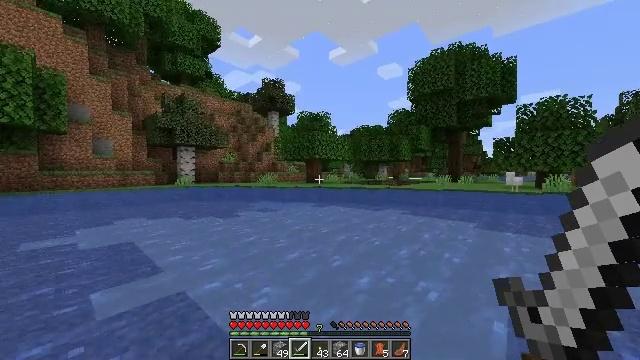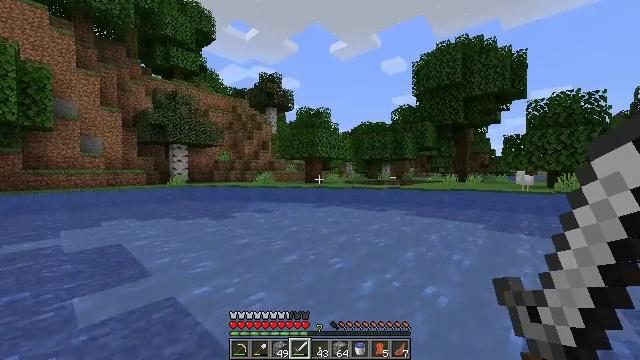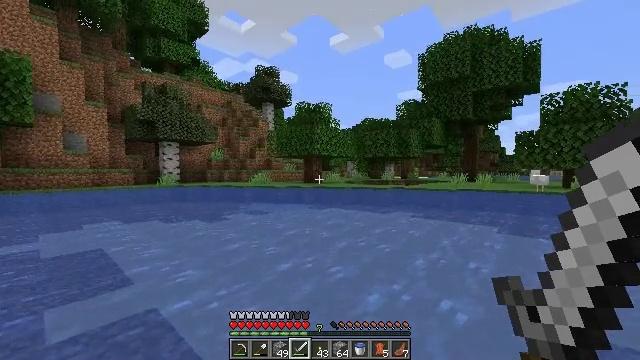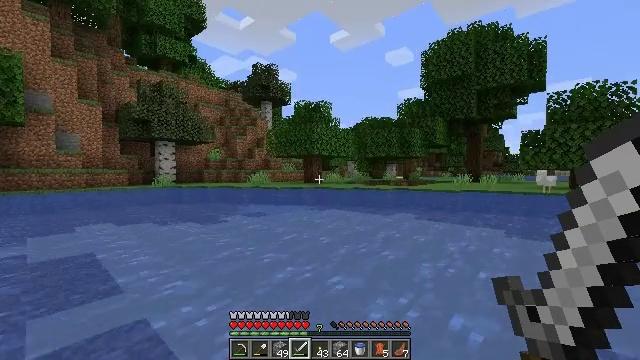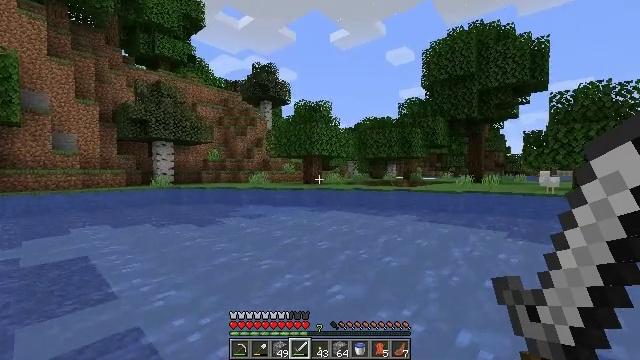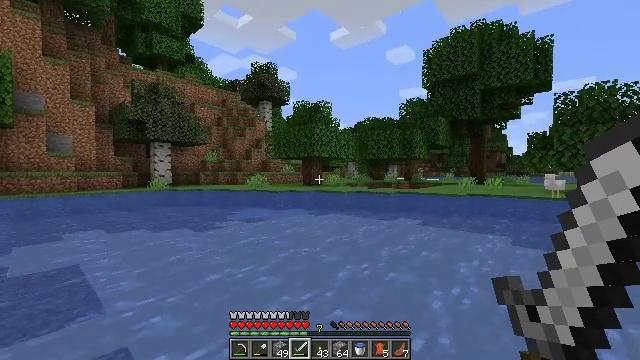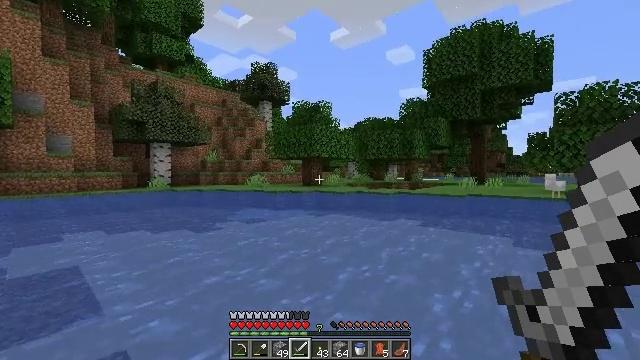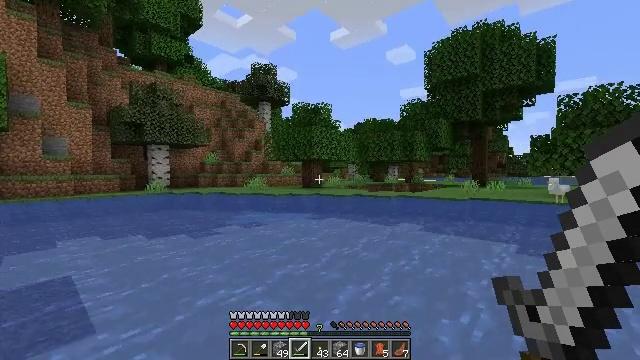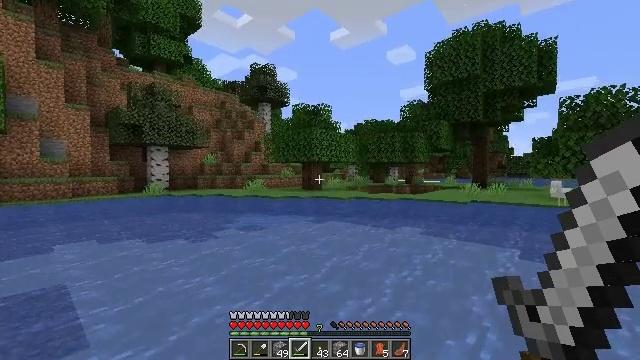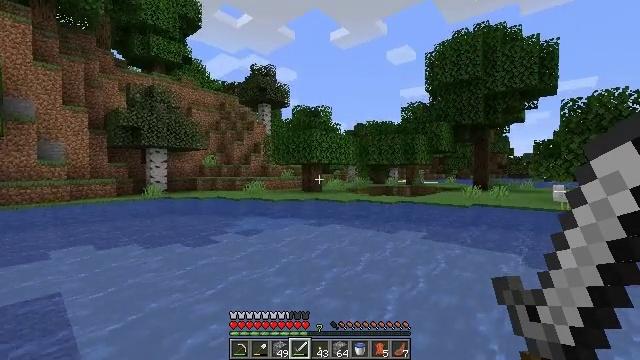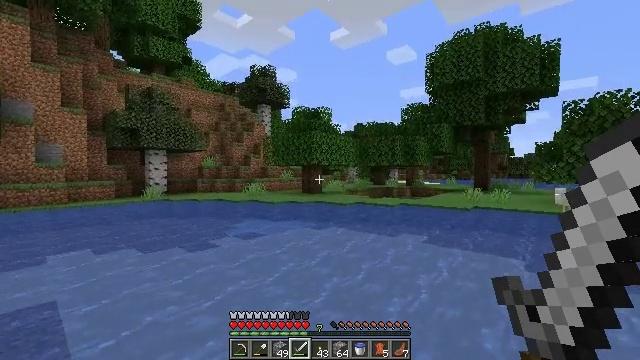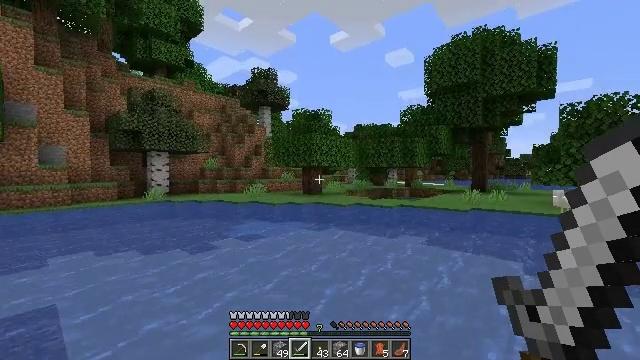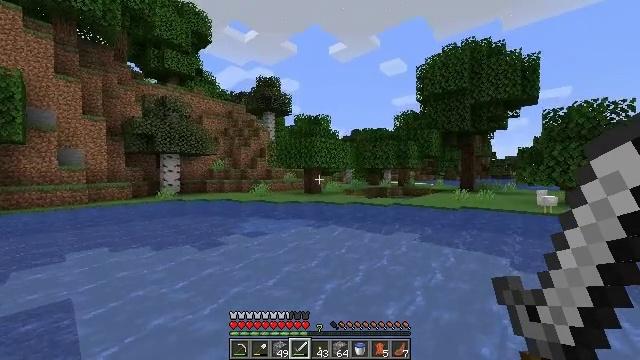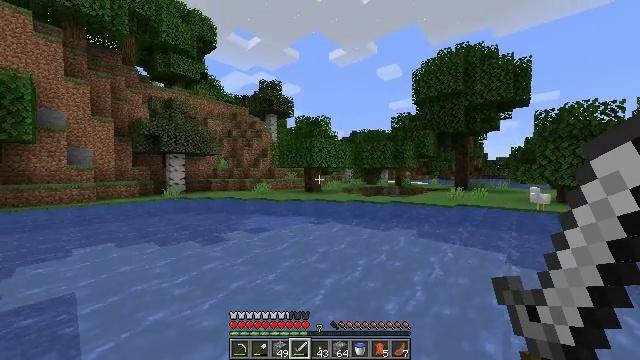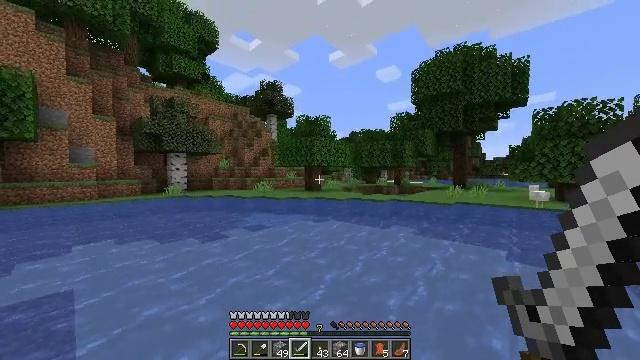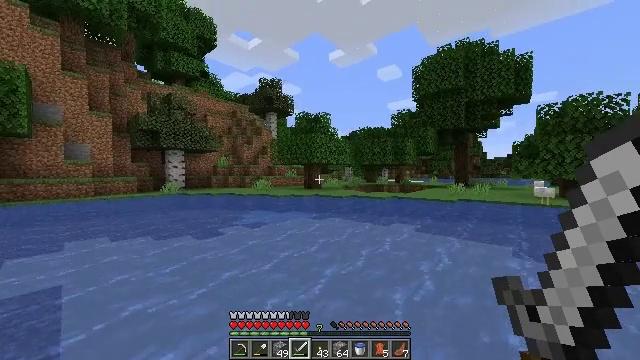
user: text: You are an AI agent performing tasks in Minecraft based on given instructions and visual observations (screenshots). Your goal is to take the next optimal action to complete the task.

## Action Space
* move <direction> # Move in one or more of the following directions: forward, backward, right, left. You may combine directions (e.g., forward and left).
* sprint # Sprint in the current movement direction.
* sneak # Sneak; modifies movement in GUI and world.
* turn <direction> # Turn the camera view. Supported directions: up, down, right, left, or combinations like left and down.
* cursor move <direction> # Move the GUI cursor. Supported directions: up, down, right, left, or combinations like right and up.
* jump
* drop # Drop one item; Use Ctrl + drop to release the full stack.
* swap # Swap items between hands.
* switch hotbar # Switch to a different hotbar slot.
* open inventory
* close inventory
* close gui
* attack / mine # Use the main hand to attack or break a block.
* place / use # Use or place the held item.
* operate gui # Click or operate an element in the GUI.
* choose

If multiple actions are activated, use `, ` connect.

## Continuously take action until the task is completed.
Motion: motion action
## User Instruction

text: Remove a peony from the inventory.
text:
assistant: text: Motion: move forward, sprint, jump
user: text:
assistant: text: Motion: move forward, sprint, jump
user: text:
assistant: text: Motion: move forward, sprint, jump
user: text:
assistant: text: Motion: move forward, sprint, jump
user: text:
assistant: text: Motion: move forward, sprint, jump
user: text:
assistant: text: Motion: move forward, sprint, jump
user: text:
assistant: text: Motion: move forward, sprint, jump
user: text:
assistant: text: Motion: move forward, sprint, jump
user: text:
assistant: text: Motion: move forward, sprint, jump
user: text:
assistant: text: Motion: move forward, sprint, jump
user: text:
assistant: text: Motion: move forward, sprint, jump
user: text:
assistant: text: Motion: move forward, sprint, jump
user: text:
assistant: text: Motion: move forward, sprint, jump
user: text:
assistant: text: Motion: move forward, sprint, jump
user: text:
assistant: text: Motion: move forward, sprint, jump
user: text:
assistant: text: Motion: move forward, sprint, jump
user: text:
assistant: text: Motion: move forward, sprint, jump
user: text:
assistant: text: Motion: move forward, sprint, jump
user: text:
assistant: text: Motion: move forward, sprint, jump
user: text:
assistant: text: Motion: move forward, sprint, jump
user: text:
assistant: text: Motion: move forward, sprint, jump
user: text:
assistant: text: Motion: move forward, sprint, jump
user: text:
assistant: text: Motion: move forward, sprint, jump
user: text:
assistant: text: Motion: move forward, sprint, jump
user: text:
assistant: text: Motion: move forward, sprint, jump
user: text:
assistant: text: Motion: move forward, sprint, jump
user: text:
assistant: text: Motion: move forward, sprint, jump
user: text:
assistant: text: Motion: move forward, sprint, jump
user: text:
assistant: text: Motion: move forward, sprint, jump
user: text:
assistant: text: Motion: move forward, sprint, jump